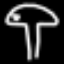
Label: mushroom